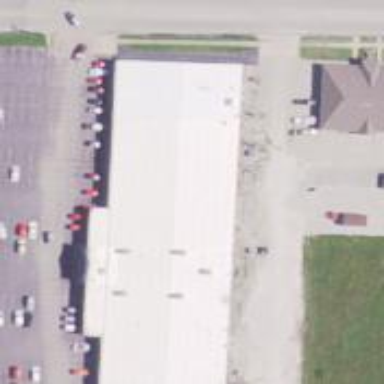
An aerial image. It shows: Retail building.